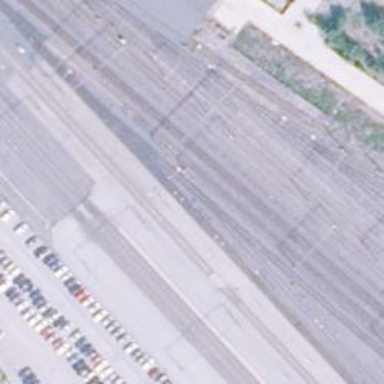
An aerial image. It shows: Rail siding with electrified contact lines.